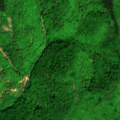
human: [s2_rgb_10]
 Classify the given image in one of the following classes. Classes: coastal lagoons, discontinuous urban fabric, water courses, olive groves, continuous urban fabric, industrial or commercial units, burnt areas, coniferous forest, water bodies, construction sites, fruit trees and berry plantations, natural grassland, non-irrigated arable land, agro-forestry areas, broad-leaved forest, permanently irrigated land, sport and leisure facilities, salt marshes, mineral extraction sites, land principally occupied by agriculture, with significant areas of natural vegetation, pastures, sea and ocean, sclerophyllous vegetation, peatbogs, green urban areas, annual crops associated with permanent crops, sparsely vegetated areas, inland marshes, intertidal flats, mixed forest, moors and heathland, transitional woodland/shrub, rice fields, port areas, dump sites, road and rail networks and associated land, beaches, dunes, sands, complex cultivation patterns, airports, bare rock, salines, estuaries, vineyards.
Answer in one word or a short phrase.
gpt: broad-leaved forest